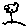
Label: tree